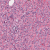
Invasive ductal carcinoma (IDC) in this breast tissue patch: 1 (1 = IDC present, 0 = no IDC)